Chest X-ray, PA view. Patient: 66 years old, sex M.
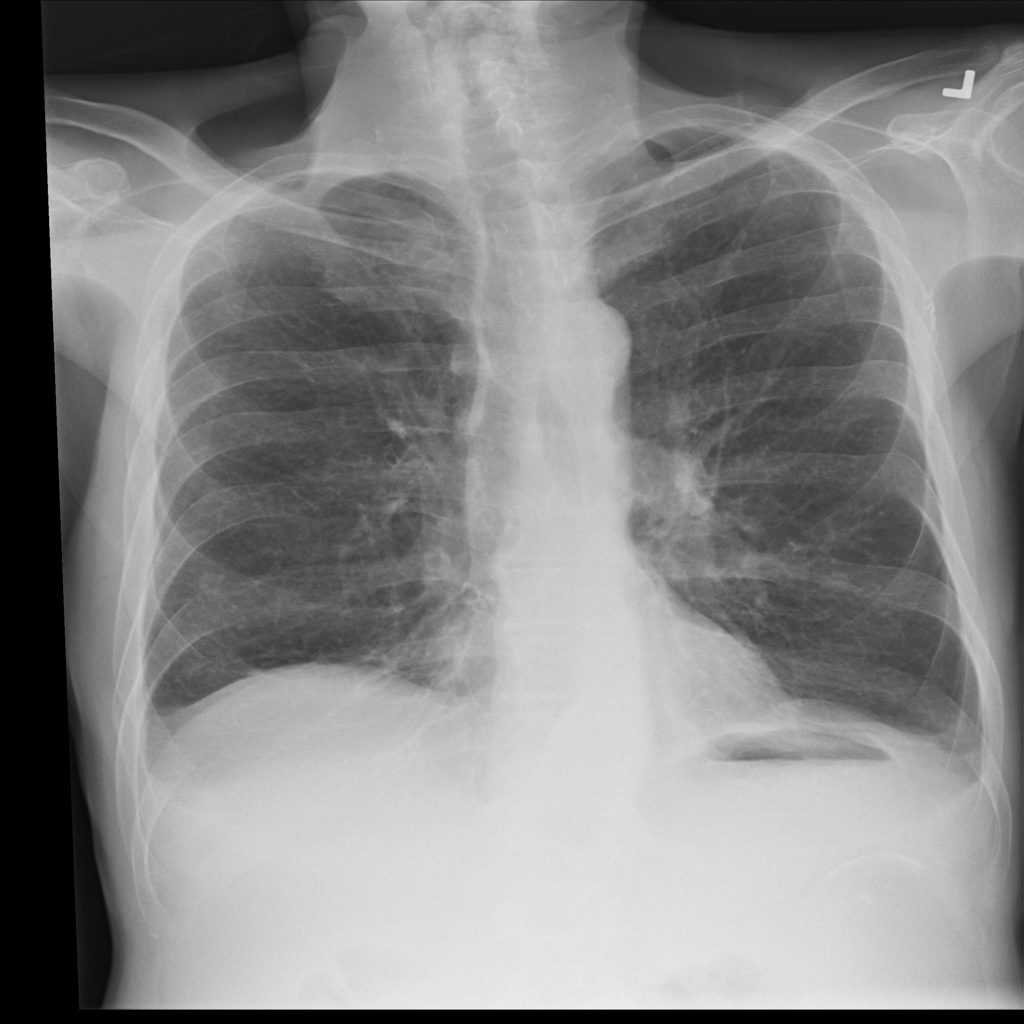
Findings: No Finding